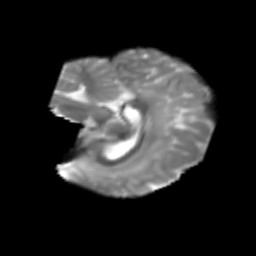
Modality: T2w
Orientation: sagittal
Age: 6
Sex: female
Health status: healthy